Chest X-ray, PA view. Patient: 48 years old, sex M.
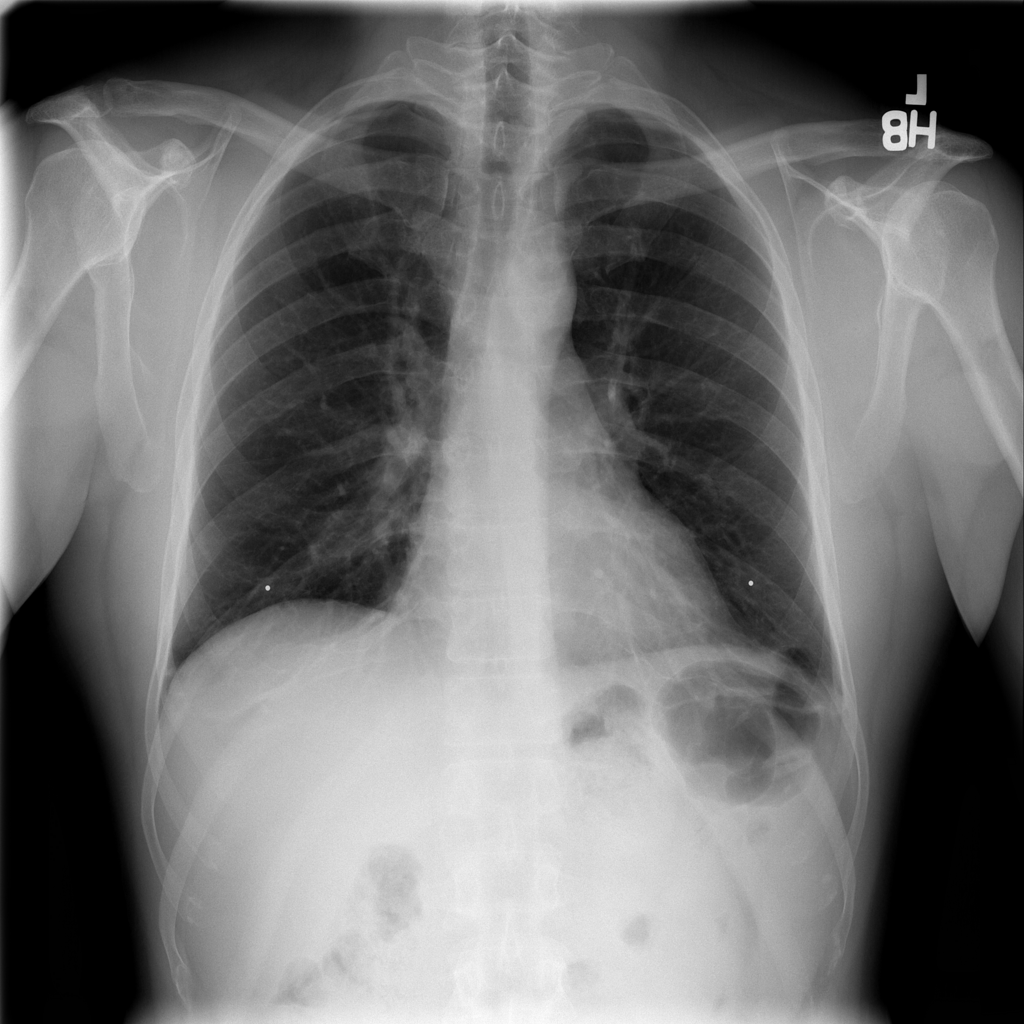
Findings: No Finding